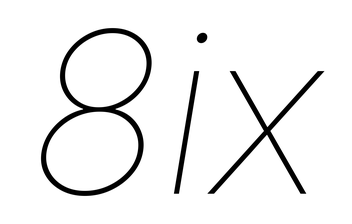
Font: Inter-Italic_Thin_Italic